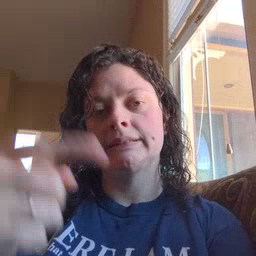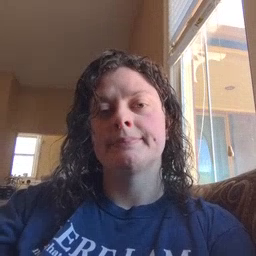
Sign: penny